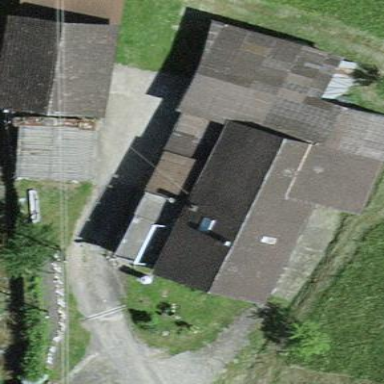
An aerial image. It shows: Farmyard in rural farm setting.